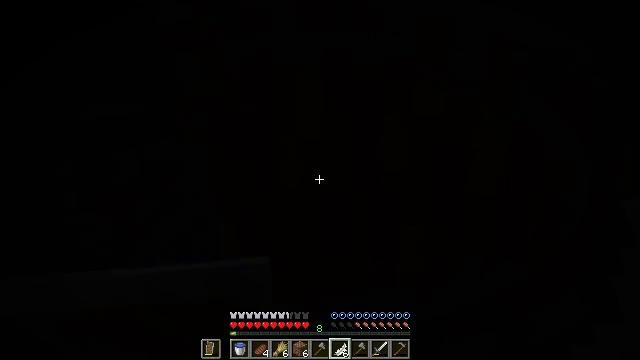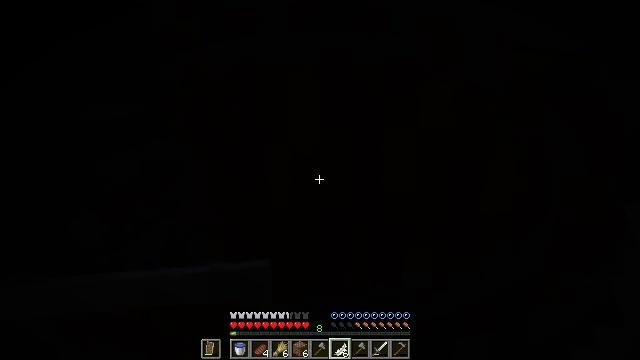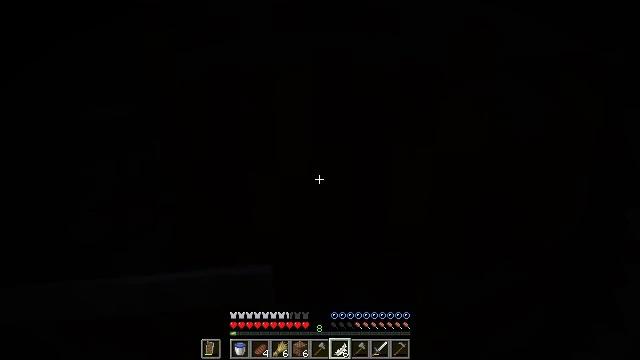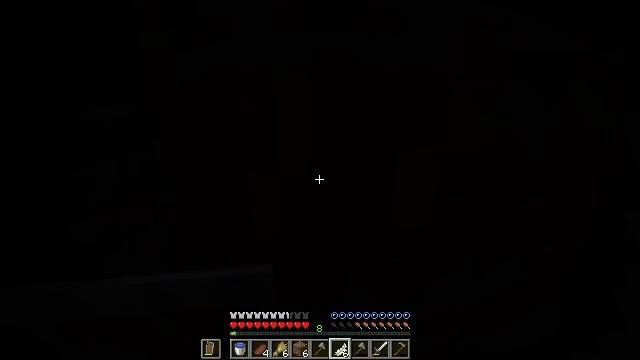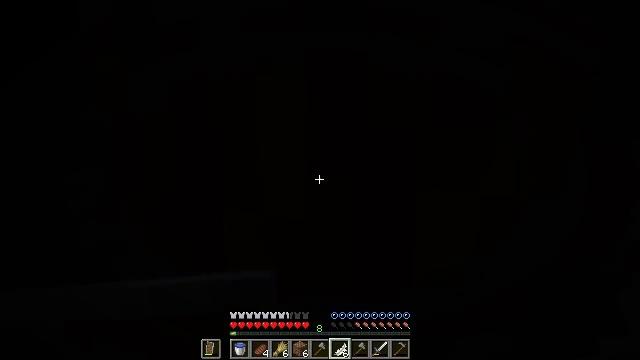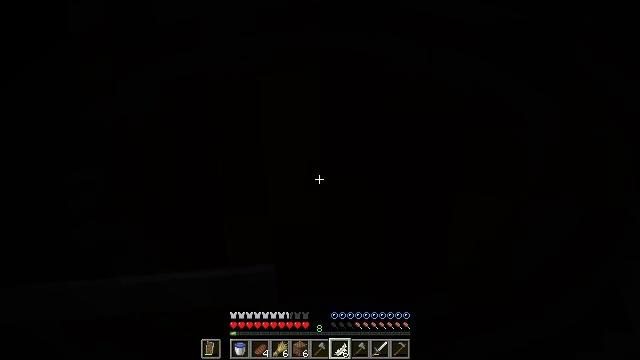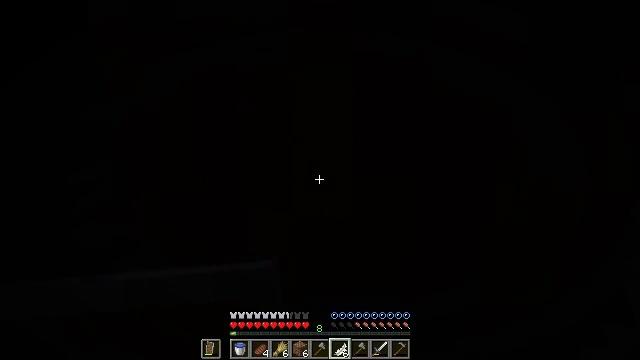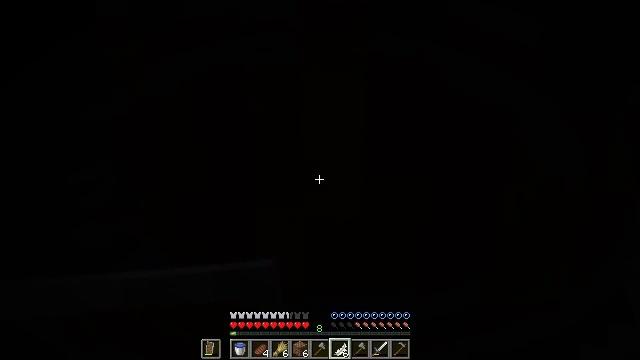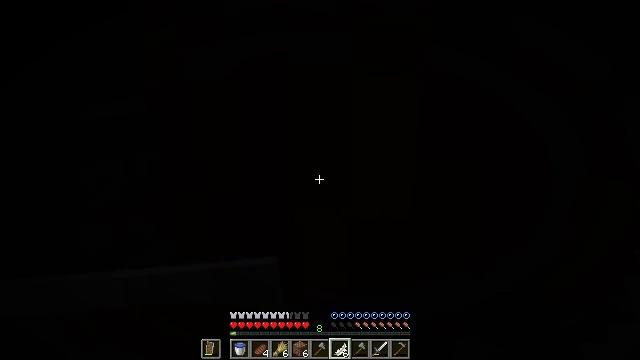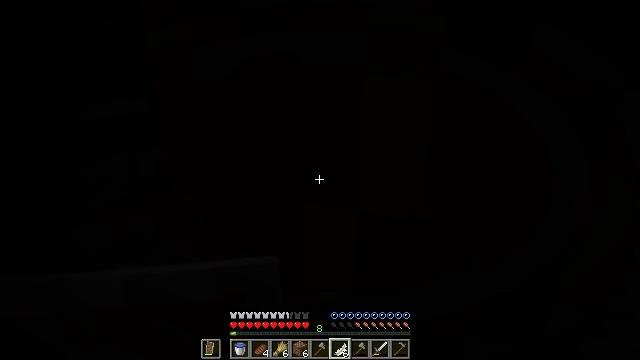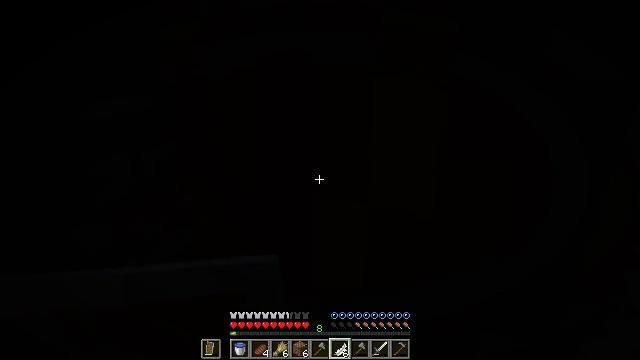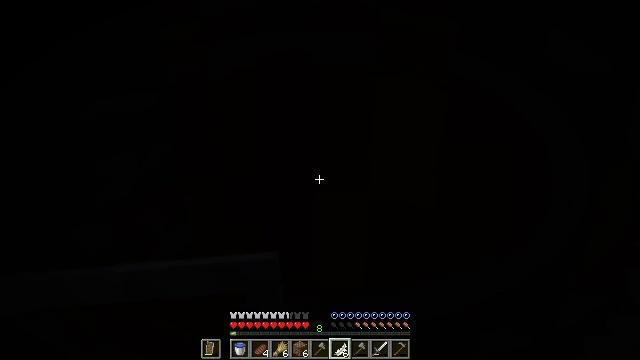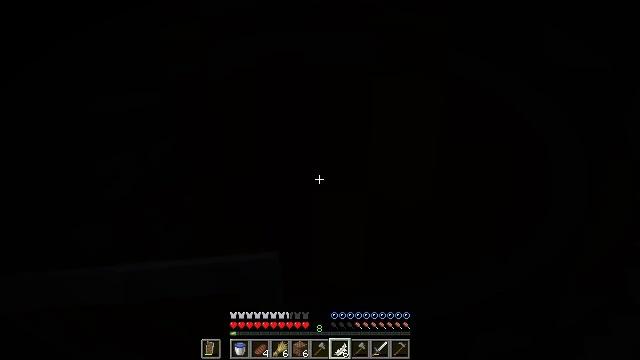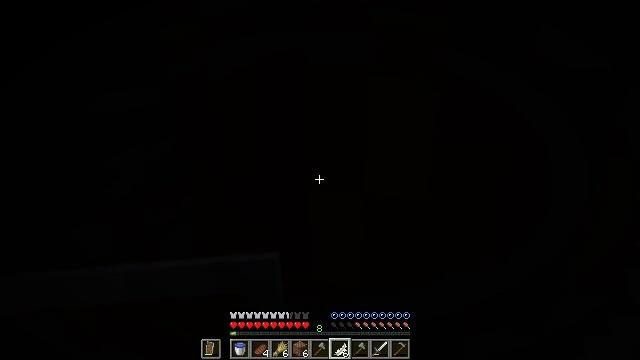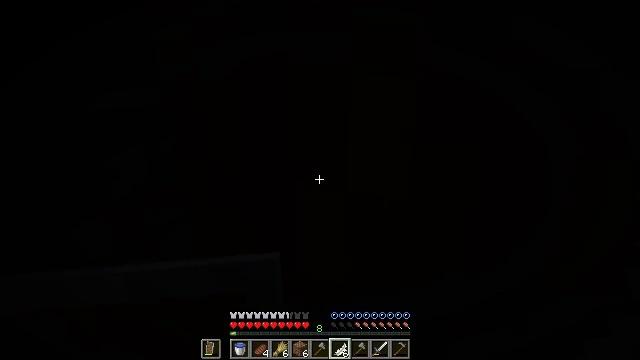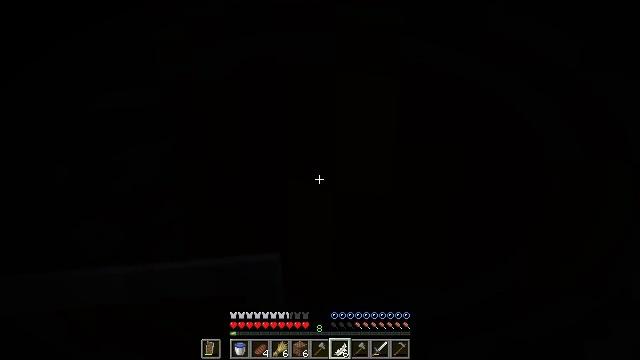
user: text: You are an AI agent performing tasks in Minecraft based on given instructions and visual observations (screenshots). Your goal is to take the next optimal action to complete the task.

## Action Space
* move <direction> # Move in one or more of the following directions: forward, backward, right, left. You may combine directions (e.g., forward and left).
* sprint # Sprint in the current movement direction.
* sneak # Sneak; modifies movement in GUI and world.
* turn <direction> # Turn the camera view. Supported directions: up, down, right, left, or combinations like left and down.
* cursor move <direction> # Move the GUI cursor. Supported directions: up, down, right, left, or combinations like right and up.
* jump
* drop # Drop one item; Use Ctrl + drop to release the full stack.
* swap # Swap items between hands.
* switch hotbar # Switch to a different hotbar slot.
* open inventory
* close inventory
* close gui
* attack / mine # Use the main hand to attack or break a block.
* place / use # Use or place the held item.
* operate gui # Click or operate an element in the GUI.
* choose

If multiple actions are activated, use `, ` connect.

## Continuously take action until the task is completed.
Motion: motion action
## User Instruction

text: Destroy the oak door to retrieve it.
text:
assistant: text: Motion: move forward
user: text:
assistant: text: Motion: move forward
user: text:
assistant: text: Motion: move forward
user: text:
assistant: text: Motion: move forward
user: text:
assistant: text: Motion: move forward
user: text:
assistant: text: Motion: move forward
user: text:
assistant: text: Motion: move forward
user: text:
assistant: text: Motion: move forward
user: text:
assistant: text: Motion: move forward and move right
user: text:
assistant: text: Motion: move forward and move right
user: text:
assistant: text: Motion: move forward and move right
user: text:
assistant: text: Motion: move forward and move right
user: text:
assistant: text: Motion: move forward and move right, turn left
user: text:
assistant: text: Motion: move forward and move right
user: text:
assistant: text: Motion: move forward and move right, turn left
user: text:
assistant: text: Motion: move forward and move right, turn left
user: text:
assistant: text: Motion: move forward and move right, turn left
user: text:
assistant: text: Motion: move forward and move right, turn left
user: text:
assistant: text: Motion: move forward and move right, turn left
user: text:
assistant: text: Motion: move forward and move right, turn left
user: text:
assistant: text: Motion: move forward and move right, turn left
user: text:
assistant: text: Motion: move forward and move right, turn left
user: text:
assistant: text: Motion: move forward and move right, turn left
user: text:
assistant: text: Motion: move forward and move right, turn left
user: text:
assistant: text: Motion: move forward and move right, turn left and down
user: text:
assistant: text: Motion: move right, turn left
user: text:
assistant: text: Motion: turn left
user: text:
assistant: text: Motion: turn left
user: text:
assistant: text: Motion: turn left
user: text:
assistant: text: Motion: turn left